Aerial crown-view tile of a tropical tree (Barro Colorado Island, Panama), acquired 20240716:
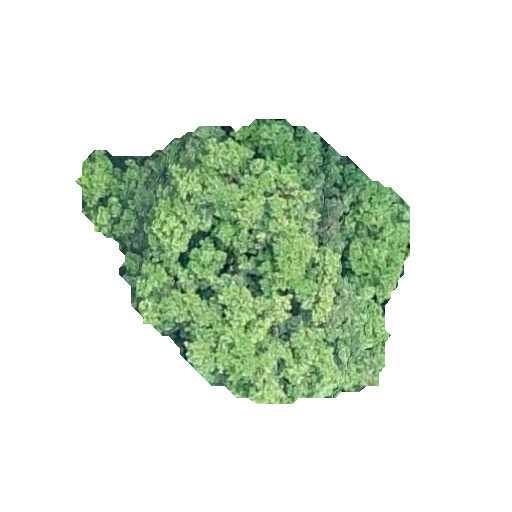
Species: Prioria copaifera
GBIF accepted scientific name: Prioria copaifera
Crown area: 103.558 m²